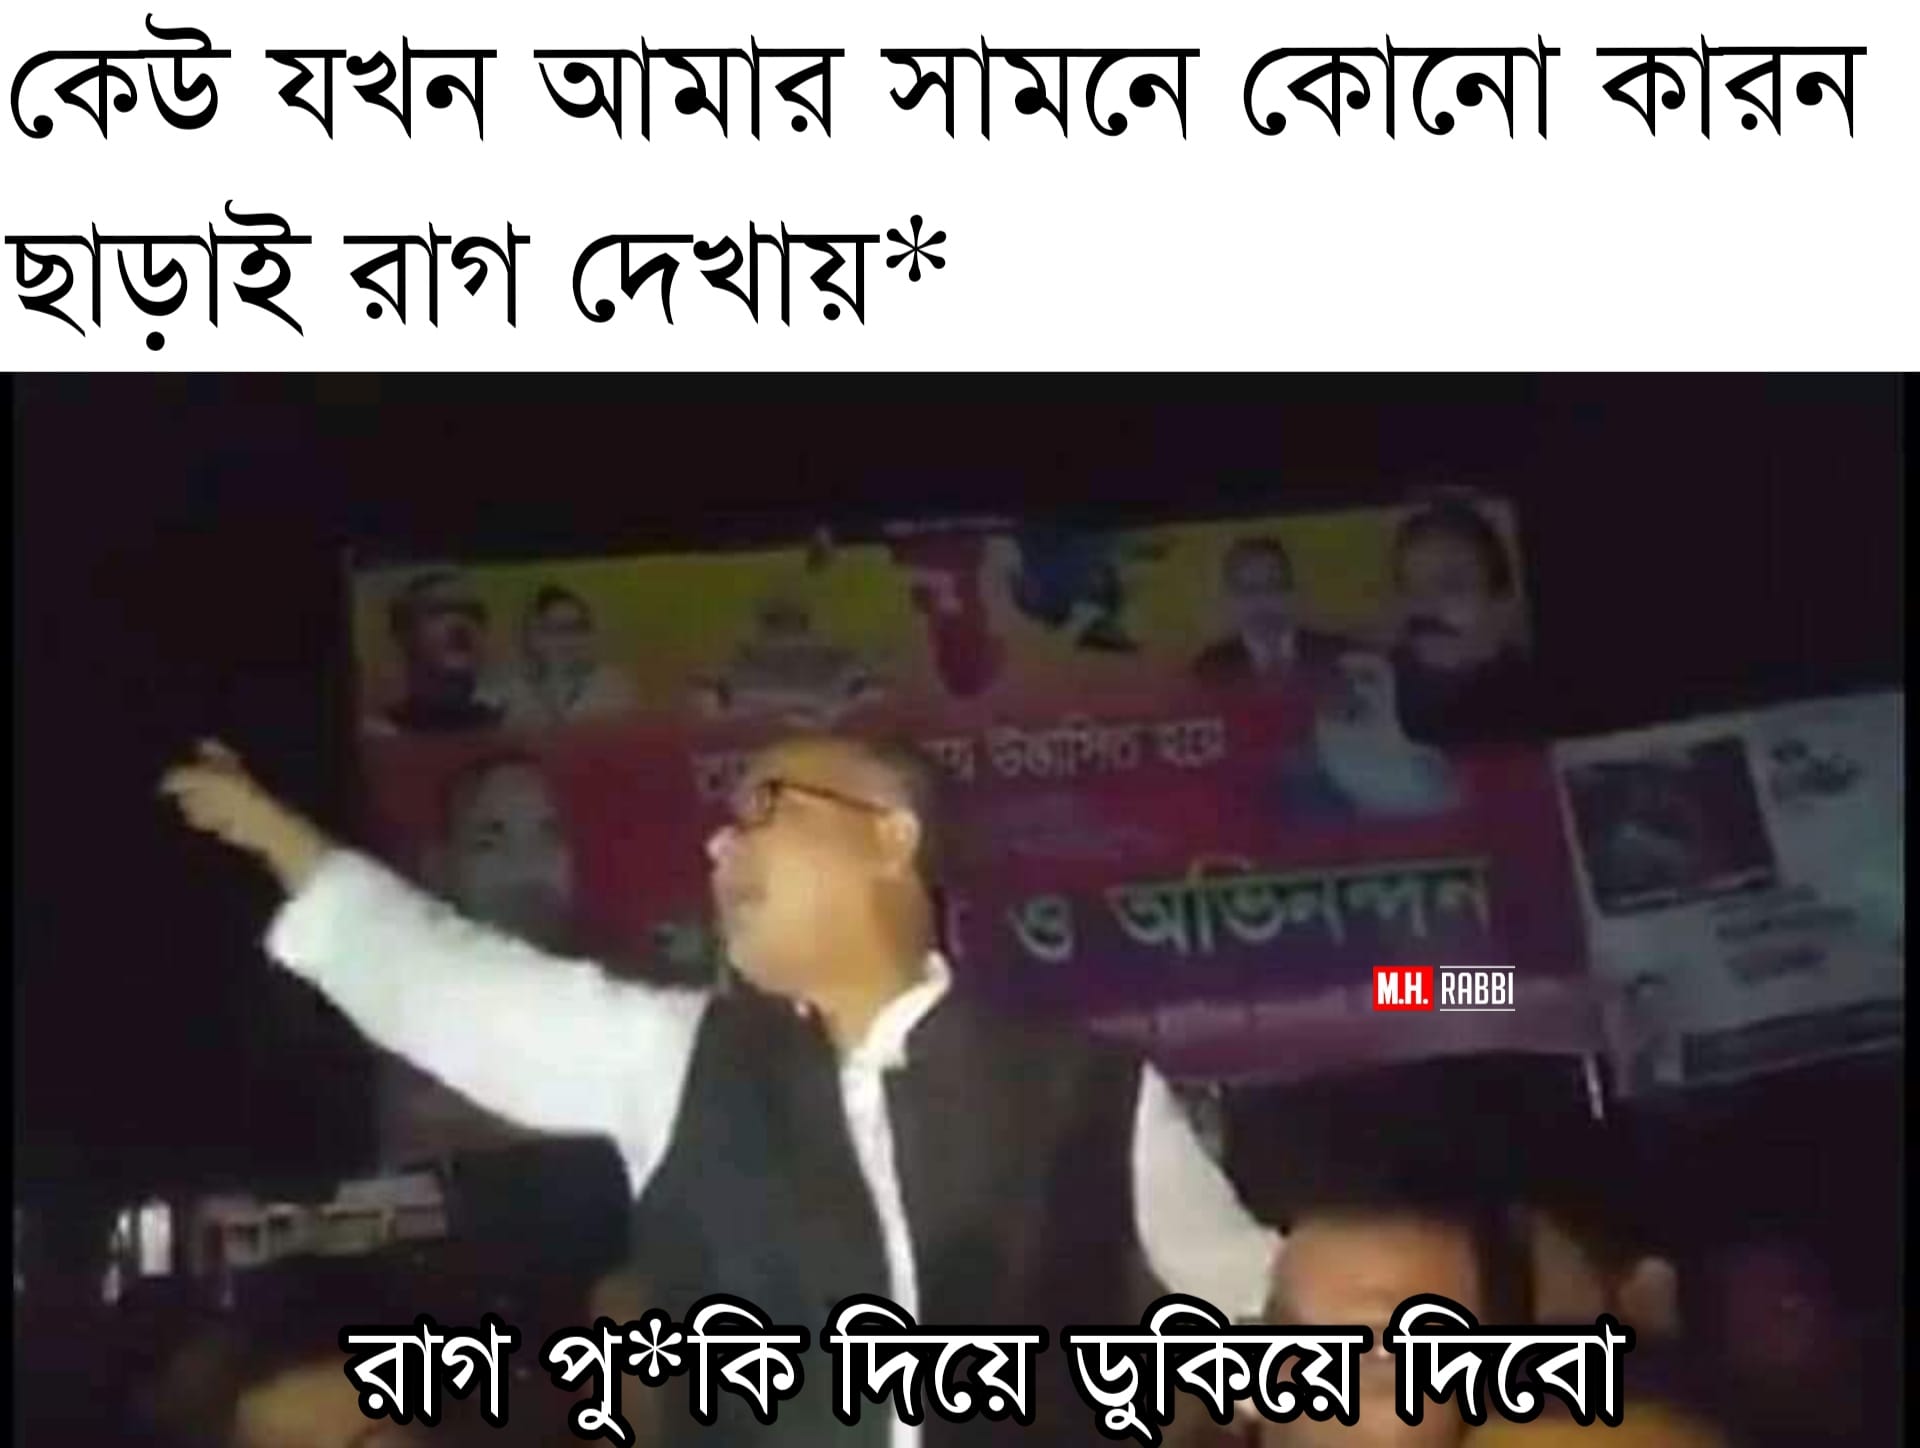
Caption: কেউ যখন আমার সামনে কোনো কারন ছাড়াই রাগ দেখায়*    রাগ পু*কি দিয়ে ডুকিয়ে দিবো
Label: non-hate